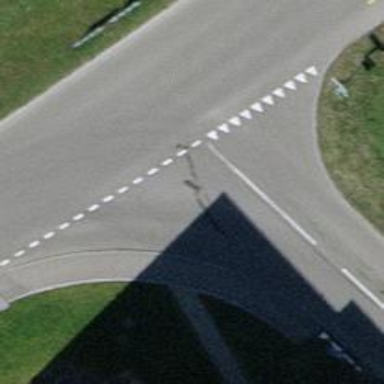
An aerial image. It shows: Road with "give way" sign.